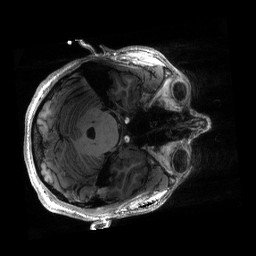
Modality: T1w
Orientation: axial
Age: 25
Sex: male
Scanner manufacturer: siemens
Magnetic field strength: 6.98 T
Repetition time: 2.53 s
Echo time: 0.00176 s